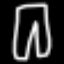
Label: pants